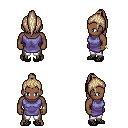
a pixel art fantasy rpg character, male body template, human, dark skin, chain tabard jacket, white pants, white blonde long topknot hairstyle, bracelets, ghillies, four views (front, back, left, right), 2x2 character sprite sheet, small pixel art, hard edges, no anti-aliasing